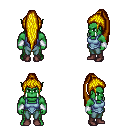
a pixel art fantasy rpg character, male body template, orc, green skin, blue vest, teal pants, blonde extra-long topknot hairstyle, white cloth bracers, maroon shoes, four views (front, back, left, right), 2x2 character sprite sheet, small pixel art, hard edges, no anti-aliasing